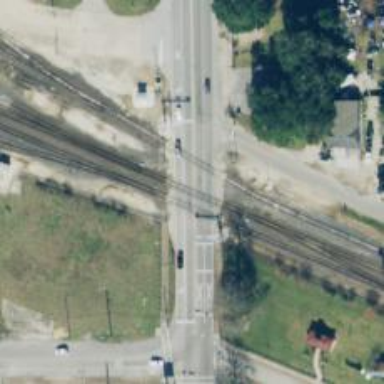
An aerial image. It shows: Level crossing along the railway.